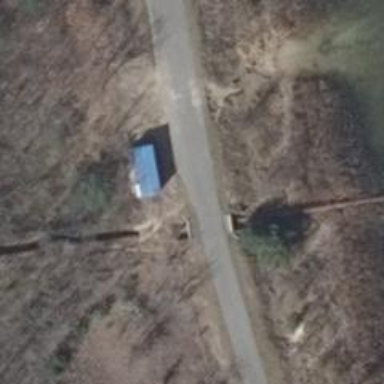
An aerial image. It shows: Unclassified road with asphalt surface crossing bridge.